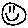
Label: smiley face